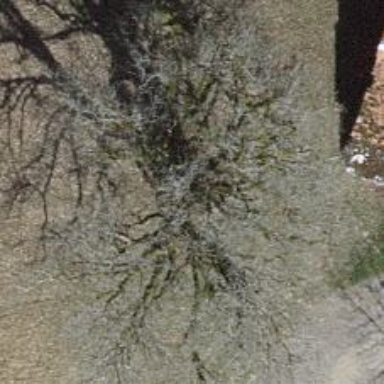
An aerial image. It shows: Beautiful tree in nature.